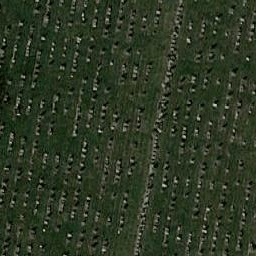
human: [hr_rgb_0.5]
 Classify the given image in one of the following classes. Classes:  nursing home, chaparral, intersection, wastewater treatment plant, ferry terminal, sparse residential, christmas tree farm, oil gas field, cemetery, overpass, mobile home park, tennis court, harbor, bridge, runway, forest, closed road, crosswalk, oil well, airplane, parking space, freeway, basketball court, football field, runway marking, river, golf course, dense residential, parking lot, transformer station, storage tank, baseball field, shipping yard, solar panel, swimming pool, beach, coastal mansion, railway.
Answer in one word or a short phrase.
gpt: cemetery